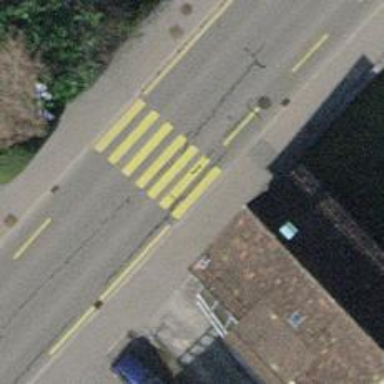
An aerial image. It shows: Uncontrolled crossing on the road.